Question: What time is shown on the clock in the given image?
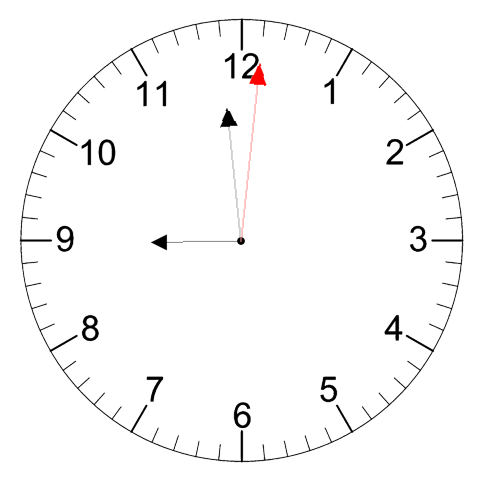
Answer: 08:59:01